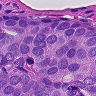
Metastatic tissue present: yes